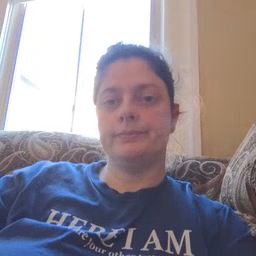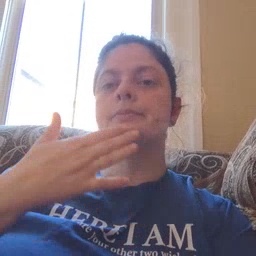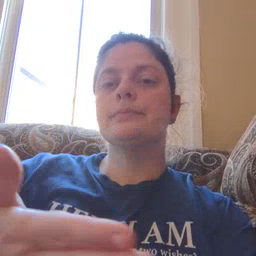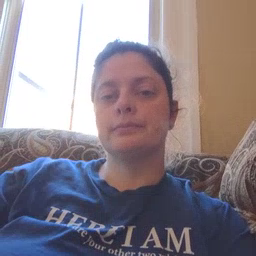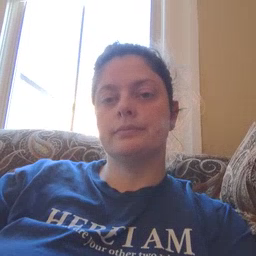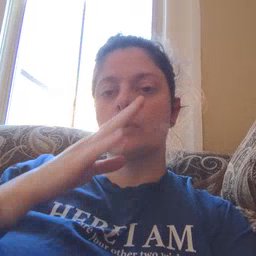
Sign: thankyou